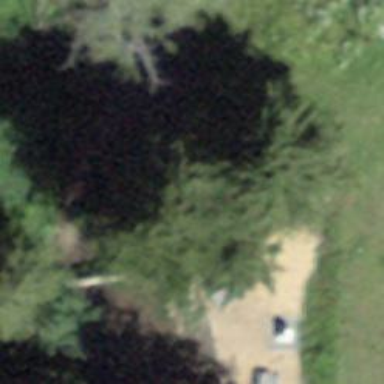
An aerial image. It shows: Picnic table located in leisure land area.